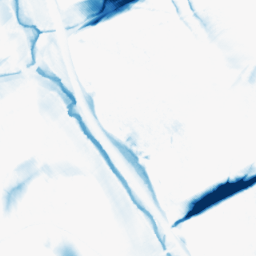
Category: morphological
Decomposition family: morphological_diamond
Decomposition parameters: operation: closing
radius: 20
Upsampling method: bilinear
Upsampling parameters: scale: 8
Upsampling scale: 8